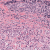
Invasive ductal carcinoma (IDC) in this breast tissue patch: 1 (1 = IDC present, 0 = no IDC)